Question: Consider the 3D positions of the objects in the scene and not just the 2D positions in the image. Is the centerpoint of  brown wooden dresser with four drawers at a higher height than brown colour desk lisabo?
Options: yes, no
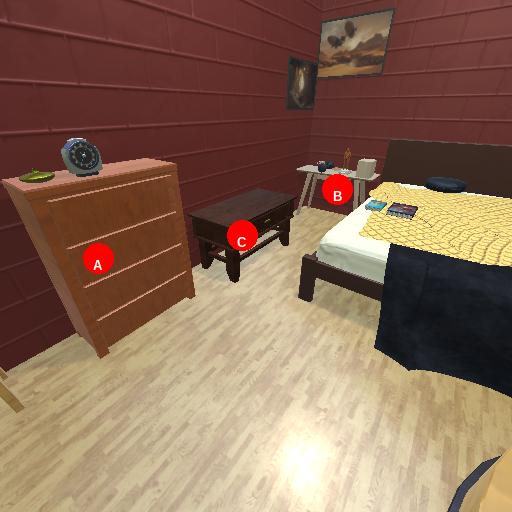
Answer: yes